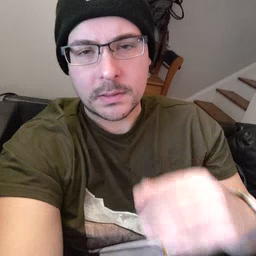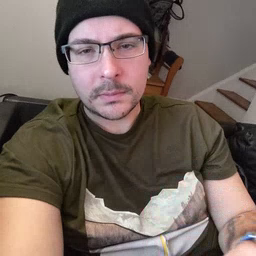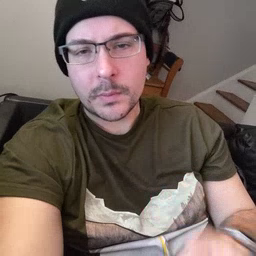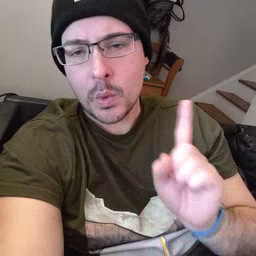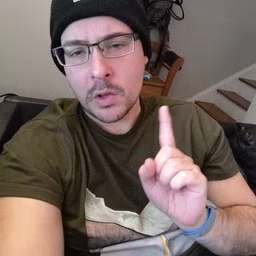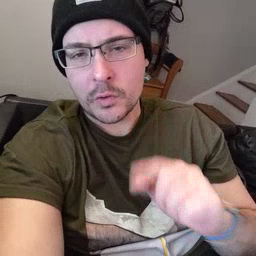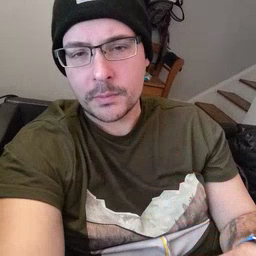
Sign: where